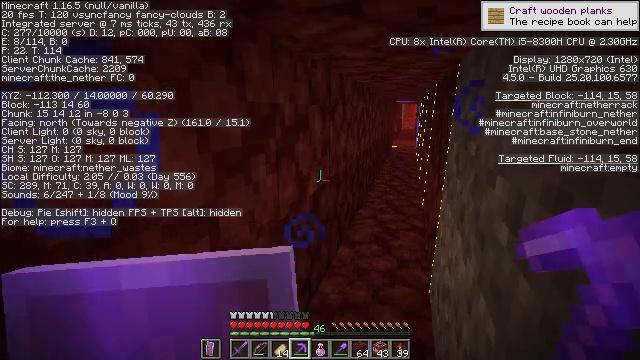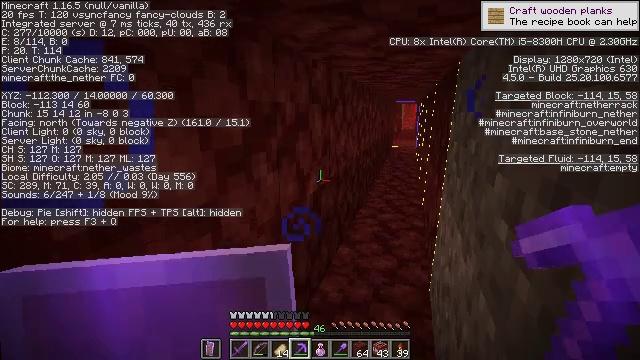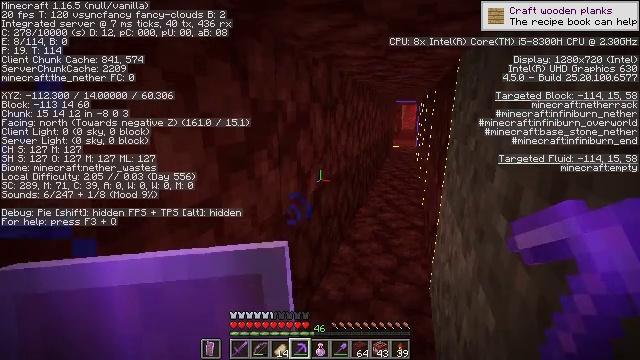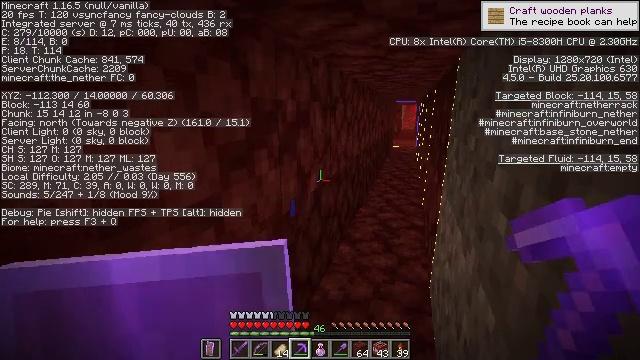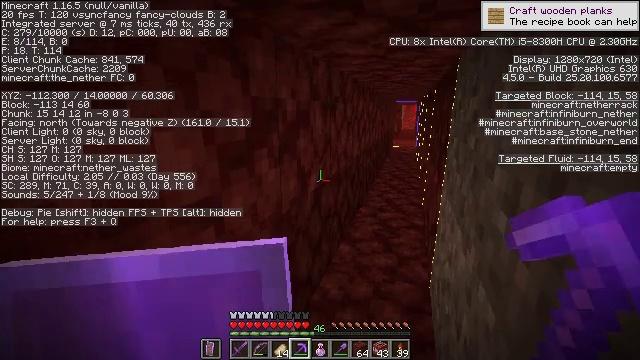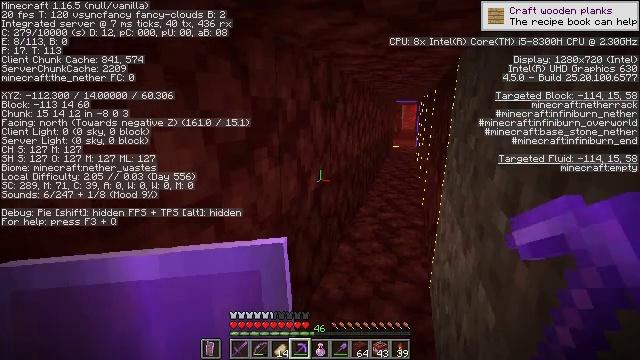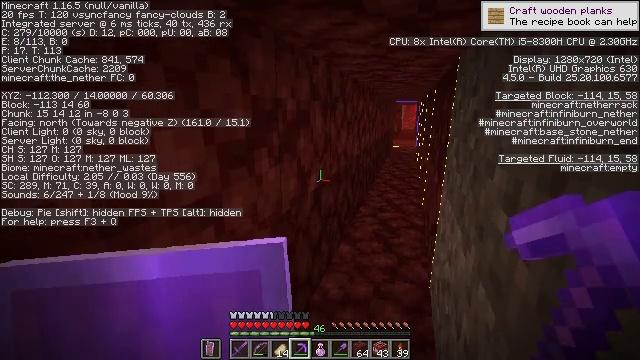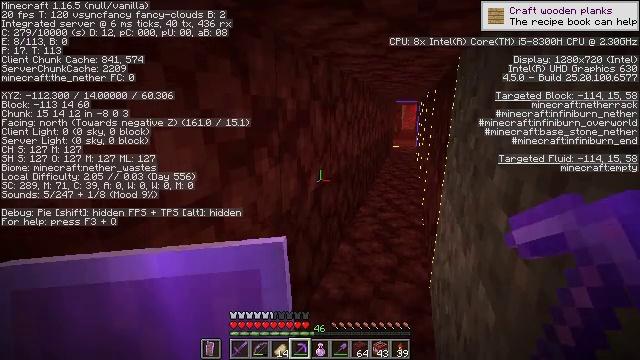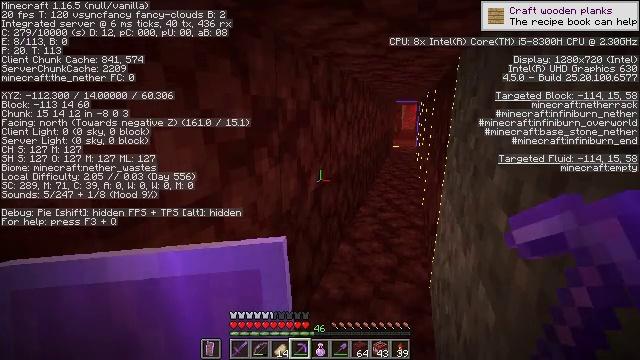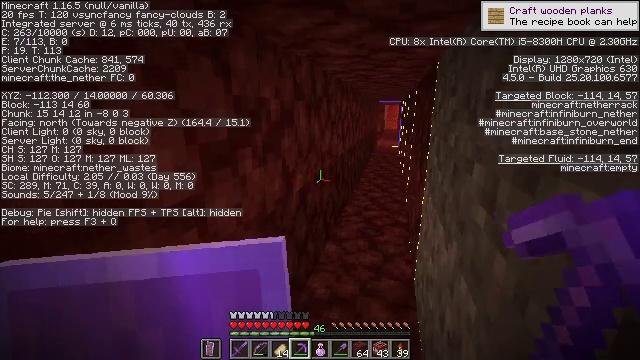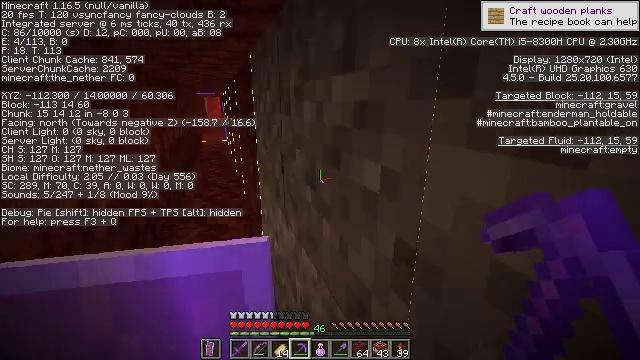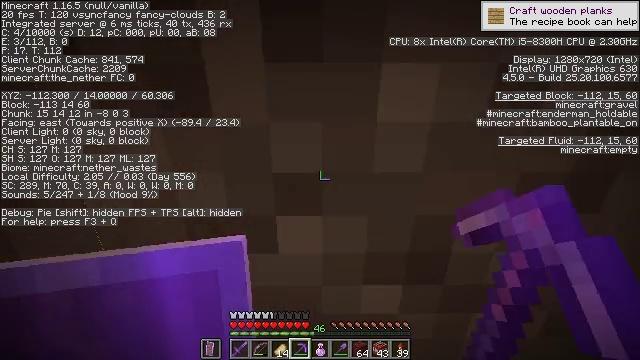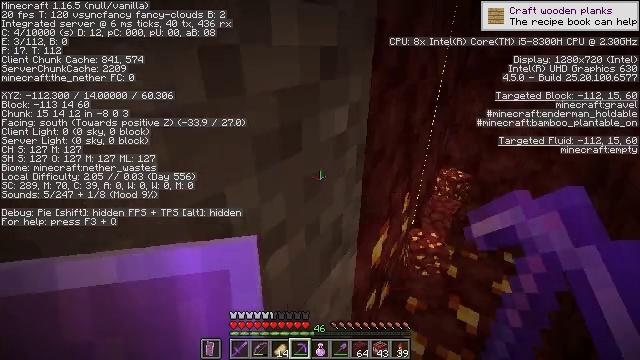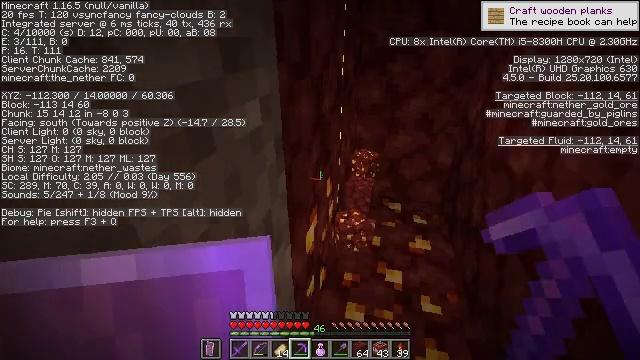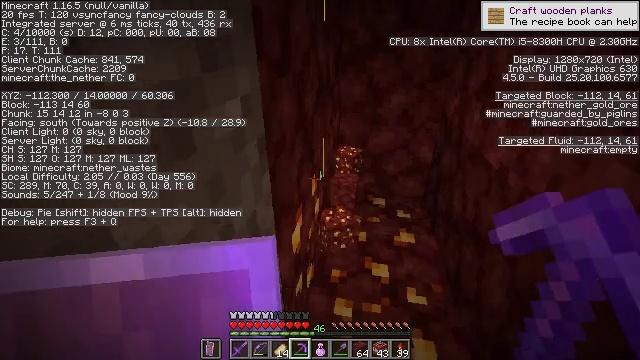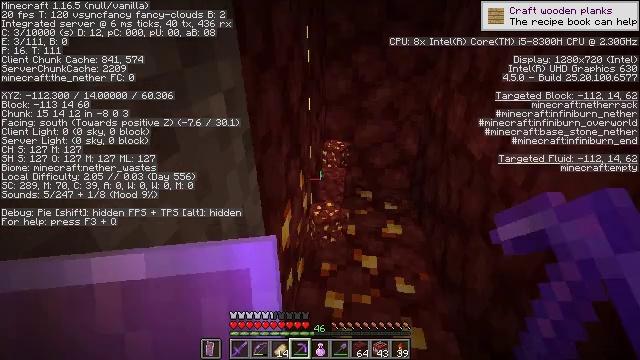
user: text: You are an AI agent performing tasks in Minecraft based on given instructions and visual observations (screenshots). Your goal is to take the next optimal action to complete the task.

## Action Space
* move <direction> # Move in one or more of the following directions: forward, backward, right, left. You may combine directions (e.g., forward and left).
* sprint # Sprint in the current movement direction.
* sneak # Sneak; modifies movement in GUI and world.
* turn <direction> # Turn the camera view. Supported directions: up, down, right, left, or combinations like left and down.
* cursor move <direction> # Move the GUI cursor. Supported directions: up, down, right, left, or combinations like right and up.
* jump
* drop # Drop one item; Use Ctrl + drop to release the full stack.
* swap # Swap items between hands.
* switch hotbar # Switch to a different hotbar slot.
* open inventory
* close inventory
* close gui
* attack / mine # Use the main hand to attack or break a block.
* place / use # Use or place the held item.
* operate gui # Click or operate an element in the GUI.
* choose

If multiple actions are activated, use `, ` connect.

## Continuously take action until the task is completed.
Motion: motion action
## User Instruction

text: Collect nether gold ore blocks.
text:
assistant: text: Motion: no_op
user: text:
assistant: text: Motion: no_op
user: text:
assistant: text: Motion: no_op
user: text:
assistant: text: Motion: no_op
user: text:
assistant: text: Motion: no_op
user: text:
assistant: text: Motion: no_op
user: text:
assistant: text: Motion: no_op
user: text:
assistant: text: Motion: no_op
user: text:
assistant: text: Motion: turn right
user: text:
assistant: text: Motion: turn right and down
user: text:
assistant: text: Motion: turn right and down
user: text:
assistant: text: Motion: turn right and down
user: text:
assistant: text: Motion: turn right and down
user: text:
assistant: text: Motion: turn right
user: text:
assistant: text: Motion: turn right and down
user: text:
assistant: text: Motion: no_op
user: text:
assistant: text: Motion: no_op
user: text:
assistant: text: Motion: turn right and down
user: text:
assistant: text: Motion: turn right and down
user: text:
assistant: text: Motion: turn right and down
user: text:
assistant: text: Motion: no_op
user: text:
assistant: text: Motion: turn down
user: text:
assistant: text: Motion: turn down
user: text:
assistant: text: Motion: turn down
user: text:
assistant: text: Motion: no_op
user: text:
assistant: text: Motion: attack / mine
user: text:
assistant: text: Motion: attack / mine
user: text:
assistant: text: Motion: attack / mine
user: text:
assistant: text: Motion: attack / mine
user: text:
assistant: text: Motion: attack / mine